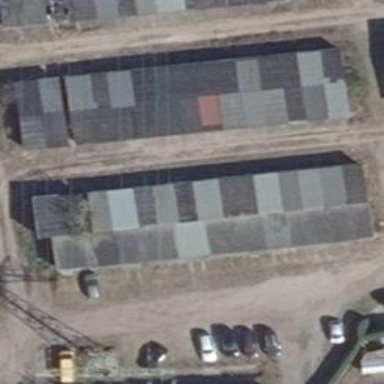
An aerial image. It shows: Group of garages.